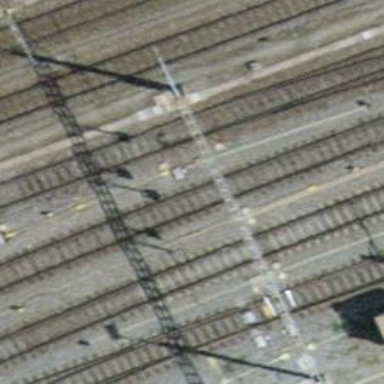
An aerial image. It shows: Railway switch with the turnout side on the right.